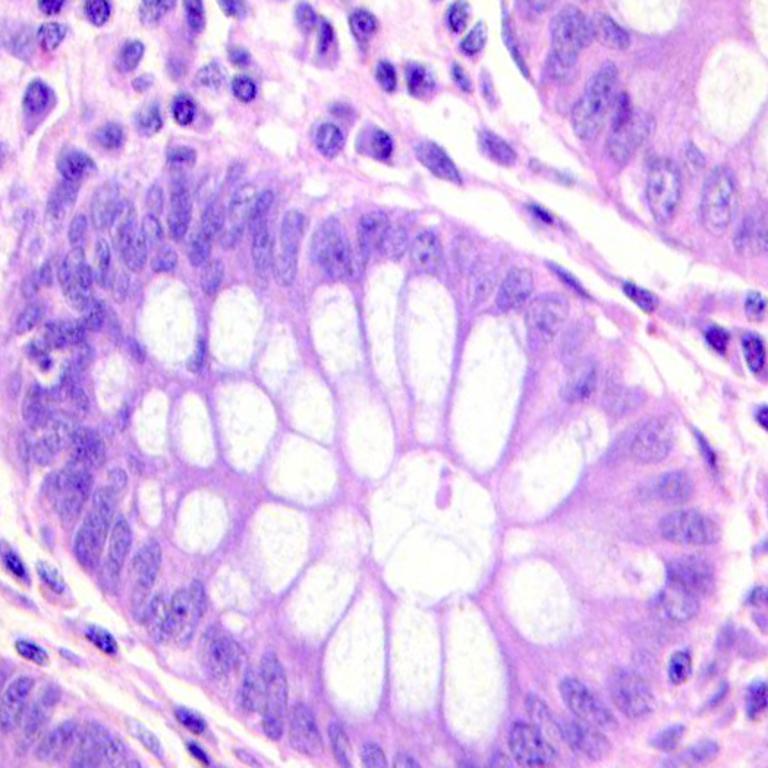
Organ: colon
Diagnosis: benign